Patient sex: M
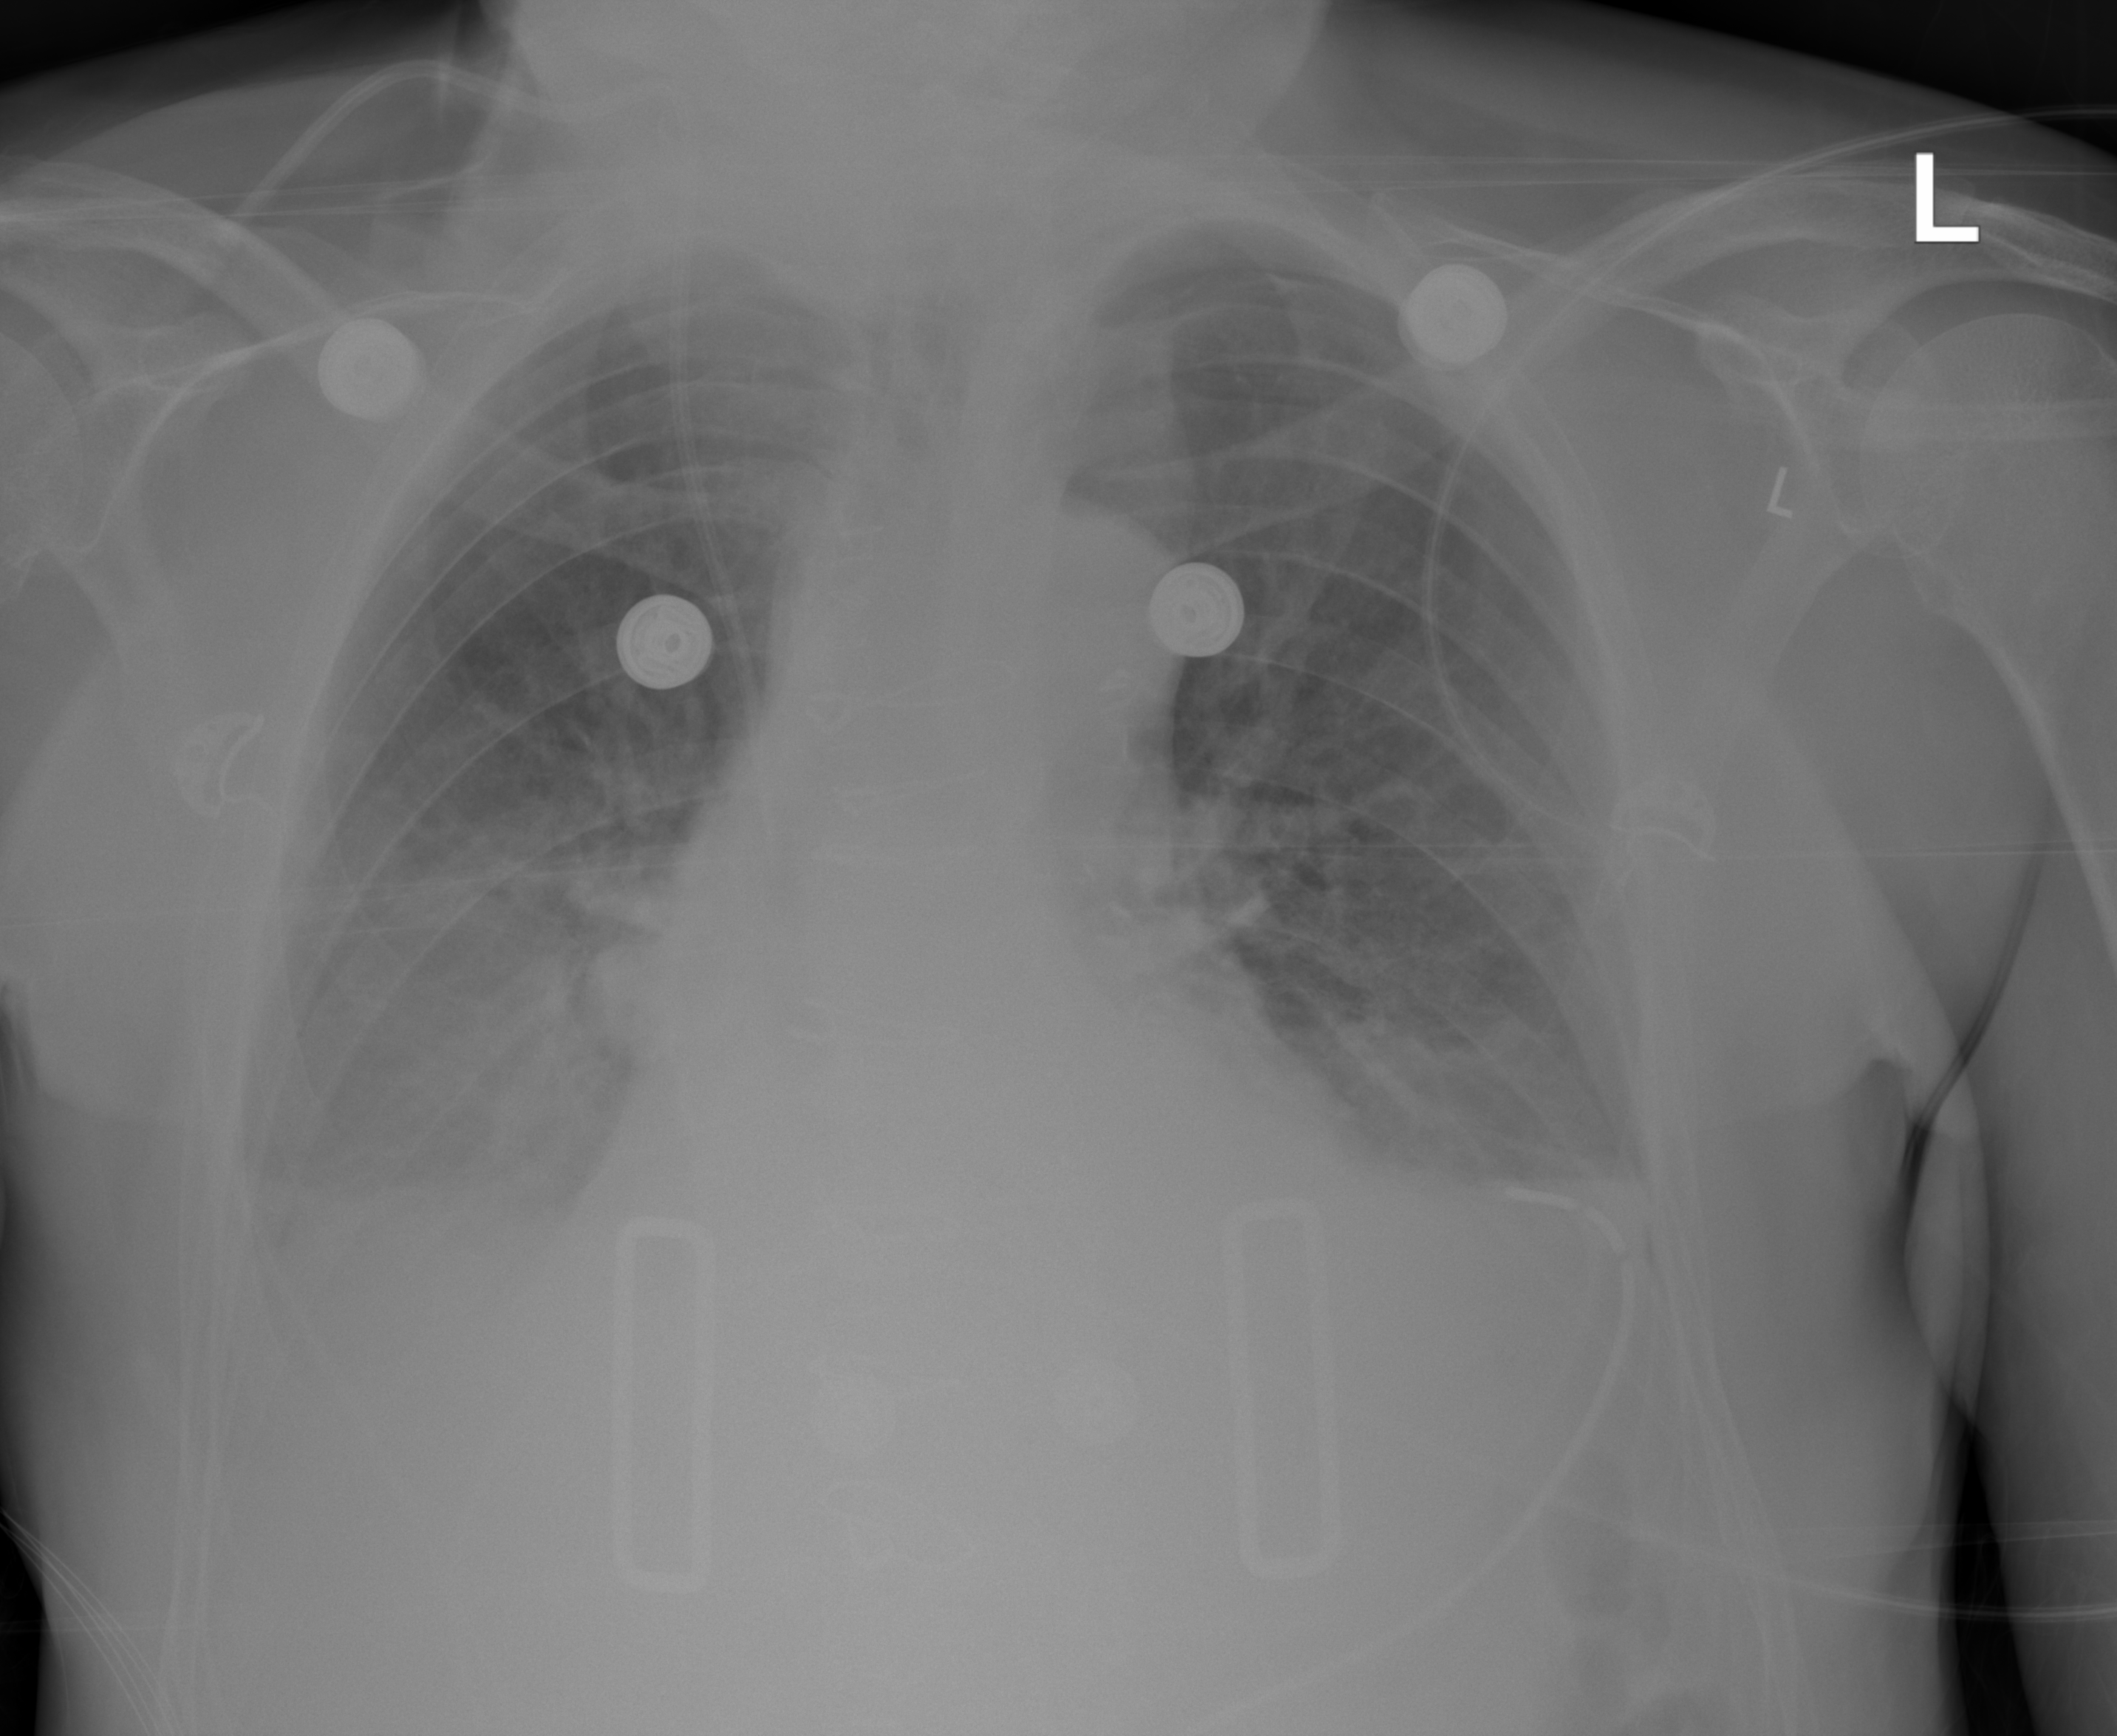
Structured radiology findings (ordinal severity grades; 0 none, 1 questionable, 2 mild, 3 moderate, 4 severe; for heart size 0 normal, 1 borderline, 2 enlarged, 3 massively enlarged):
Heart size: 1
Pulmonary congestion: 2
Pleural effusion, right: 2
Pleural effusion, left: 2
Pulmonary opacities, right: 2
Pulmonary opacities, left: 1
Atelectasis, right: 3
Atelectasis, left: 2